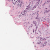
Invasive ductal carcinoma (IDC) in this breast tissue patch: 1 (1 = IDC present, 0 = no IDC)